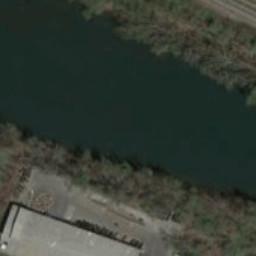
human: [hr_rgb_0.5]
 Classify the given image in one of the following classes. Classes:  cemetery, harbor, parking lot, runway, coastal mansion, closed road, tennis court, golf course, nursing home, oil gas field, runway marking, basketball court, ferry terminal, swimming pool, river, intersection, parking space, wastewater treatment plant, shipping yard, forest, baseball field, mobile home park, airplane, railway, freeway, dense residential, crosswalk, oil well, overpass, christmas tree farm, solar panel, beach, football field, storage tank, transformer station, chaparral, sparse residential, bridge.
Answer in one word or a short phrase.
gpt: river